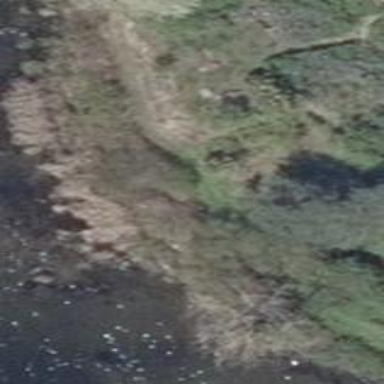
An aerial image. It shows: Wetland area dominated by reedbeds.